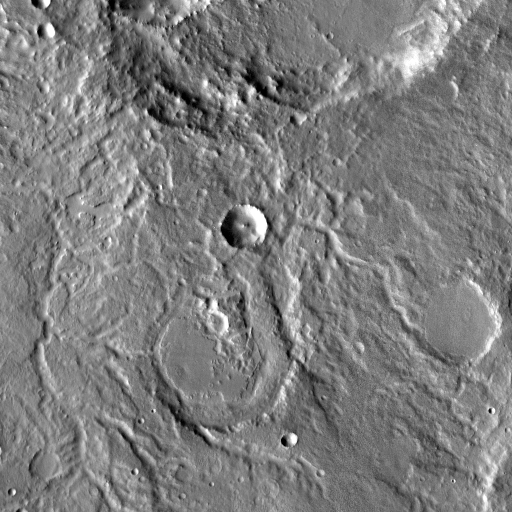
Crater classes present: Background, Other, Layered, Buried, Secondary